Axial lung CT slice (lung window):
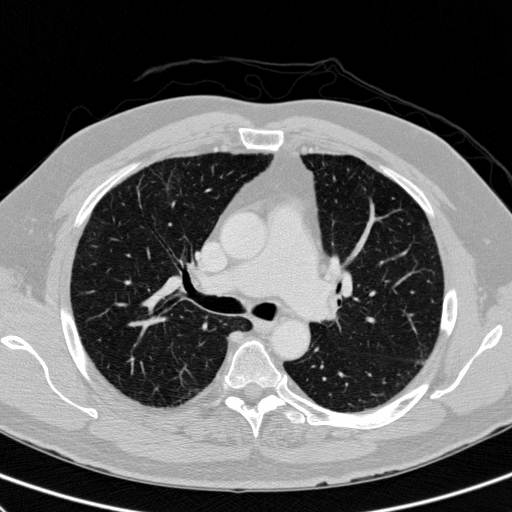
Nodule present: no